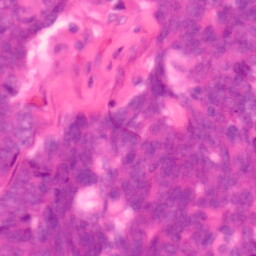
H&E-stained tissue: Colon